The plot shows how the frequency content of a rotor-rig vibration signal evolves over time (STFT spectrogram). Diagnose the rotating machine from this image, choosing from: normal, misalignment, unbalance, looseness.
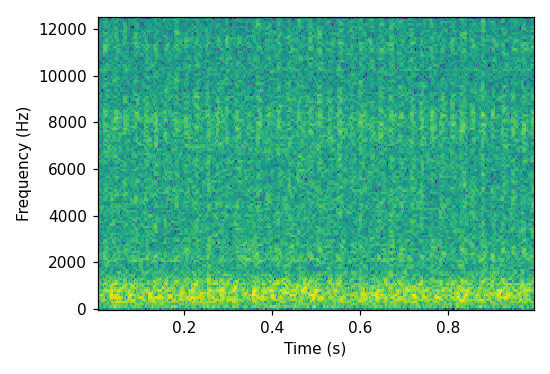
Answer: misalignment